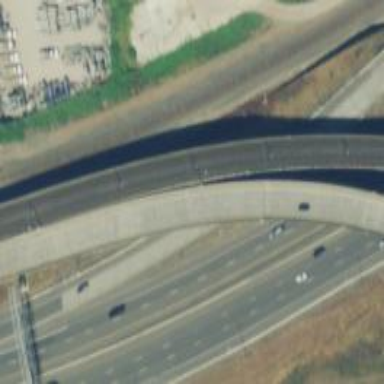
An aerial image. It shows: Connector road designated as motorway link.